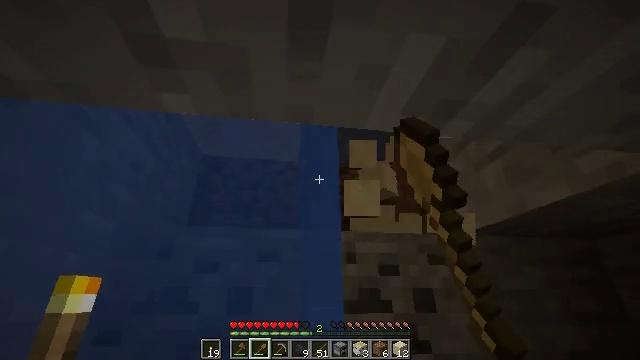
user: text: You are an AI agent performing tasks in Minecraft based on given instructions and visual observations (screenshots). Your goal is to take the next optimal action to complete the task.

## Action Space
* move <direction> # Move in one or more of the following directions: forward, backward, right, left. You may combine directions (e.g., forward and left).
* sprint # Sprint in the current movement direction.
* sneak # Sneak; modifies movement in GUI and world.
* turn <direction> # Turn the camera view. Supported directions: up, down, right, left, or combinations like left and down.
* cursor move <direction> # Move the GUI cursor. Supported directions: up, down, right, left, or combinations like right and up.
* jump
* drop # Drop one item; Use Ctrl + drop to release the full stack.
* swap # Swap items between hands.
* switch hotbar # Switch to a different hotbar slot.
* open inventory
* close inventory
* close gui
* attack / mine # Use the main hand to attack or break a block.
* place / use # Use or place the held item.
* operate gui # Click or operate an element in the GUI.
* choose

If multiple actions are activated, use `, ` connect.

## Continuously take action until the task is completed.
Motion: motion action
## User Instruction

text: Mine sand by the water.
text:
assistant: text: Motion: attack / mine